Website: home-depot
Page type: review-order
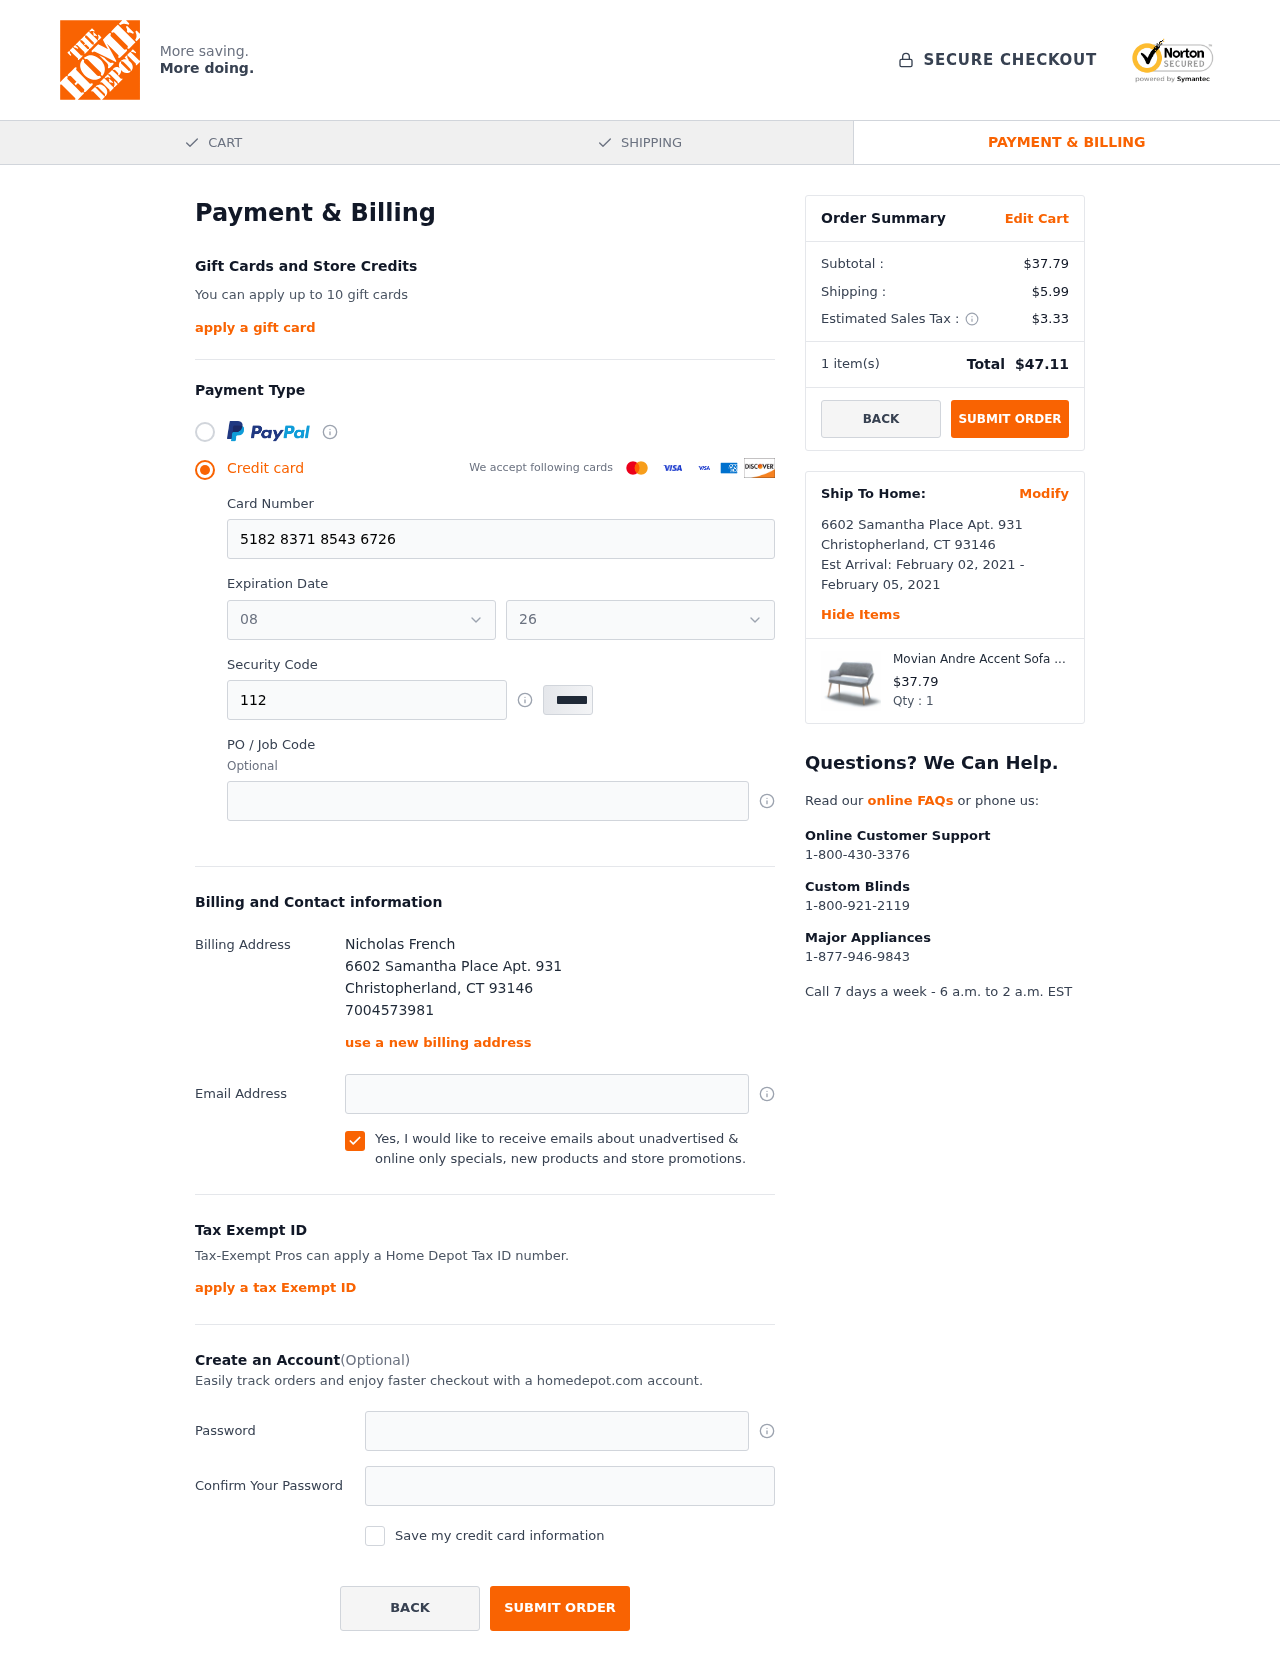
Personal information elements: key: PII_CARD_EXPIRY_MONTH
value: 08
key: PII_CARD_EXPIRY_YEAR
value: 26
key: PII_CITY
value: Christopherland
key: PII_FULLNAME
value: Nicholas French
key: PII_PHONE
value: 7004573981
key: PII_POSTCODE
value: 93146
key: PII_STATE_ABBR
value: CT
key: PII_STREET
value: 6602 Samantha Place Apt. 931
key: PII_CARD_NUMBER
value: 5182 8371 8543 6726
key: PII_CARD_CVV
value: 112
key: PII_EMAIL
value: nfrench@gmail.com
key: PII_POSTCODE_FULL
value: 93146
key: PII_POSTCODE_NUMERIC
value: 93146
Product elements: key: PRODUCT1_NAME
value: Movian Andre Accent Sofa - Light Grey
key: PRODUCT1_PRICE
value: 37.79
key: PRODUCT1_QUANTITY
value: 1
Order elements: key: ORDER_SUBTOTAL
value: $37.79
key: ORDER_SHIPPING_COST
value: $5.99
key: ORDER_TAX
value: $3.33
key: ORDER_NUM_ITEMS
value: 1
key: ORDER_TOTAL
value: $47.11
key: ORDER_SHIPPING_DATE
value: February 02, 2021
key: ORDER_DELIVERY_DATE
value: February 05, 2021